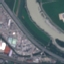
Label: Highway